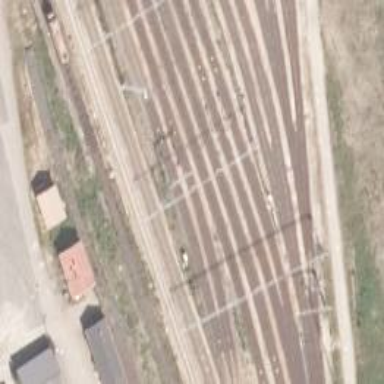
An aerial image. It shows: Railway signal.